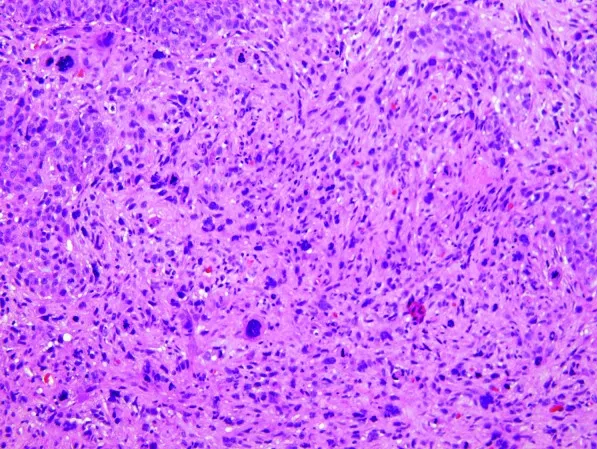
Photomicrograph of carcinosarcoma (hematoxylin-eosin stain).
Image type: pathology (h&e)